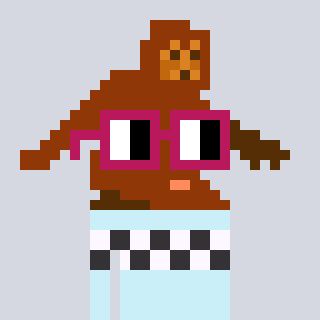
a pixel art character with square dark red glasses, a bigfoot-shaped head and a cold-colored body on a cool background